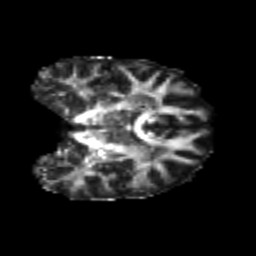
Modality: FA
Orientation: coronal
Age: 24
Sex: female
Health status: healthy
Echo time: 0.074 s